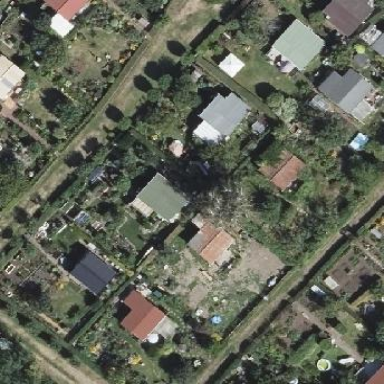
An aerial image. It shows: Plot in the allotments.